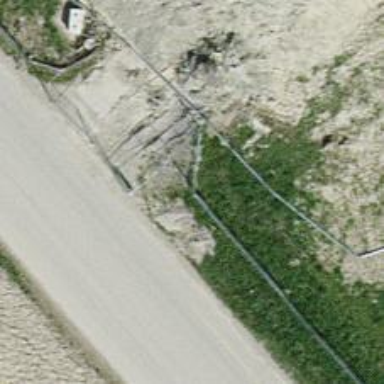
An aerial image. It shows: Fence.